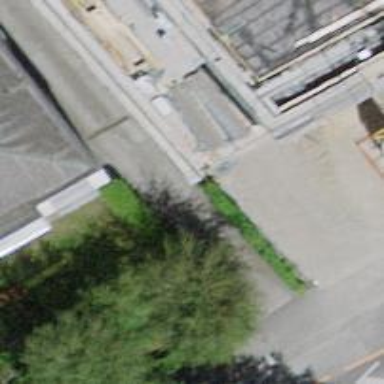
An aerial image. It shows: Parking entrance.